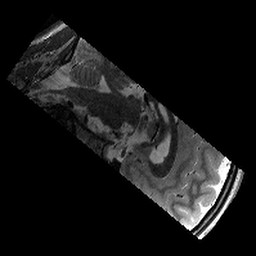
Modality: T2w
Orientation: sagittal
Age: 10
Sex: male
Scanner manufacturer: siemens
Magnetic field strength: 3 T
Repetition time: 9.23 s
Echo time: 0.067 s